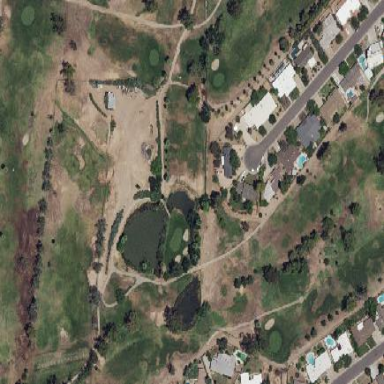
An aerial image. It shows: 9-hole golf course in leisure land setting.